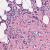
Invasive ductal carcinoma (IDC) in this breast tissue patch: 1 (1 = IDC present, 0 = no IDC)